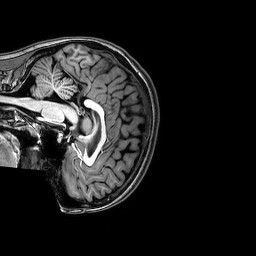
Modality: T1w
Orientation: sagittal
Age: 21
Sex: female